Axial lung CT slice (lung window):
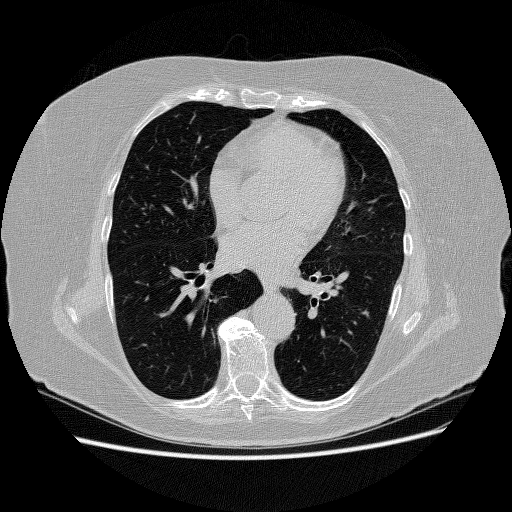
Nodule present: no